Question: I have size of 4 inch and i have added 4 icons in 3 different rows of all equal size 60x60. I can have a proper view in iphone 4s,5,5s but not in iphone 6 and 6 plus. So how can i apply auto layout to it and make the icons look bigger and of same ratio in iphone 6 and 6 plus. Can this be made without any coding?
Like this

This buttons should change its size in iphone 6 and 6 plus i.e. it should get bigger and proper aligned.
Can it is possible without coding?
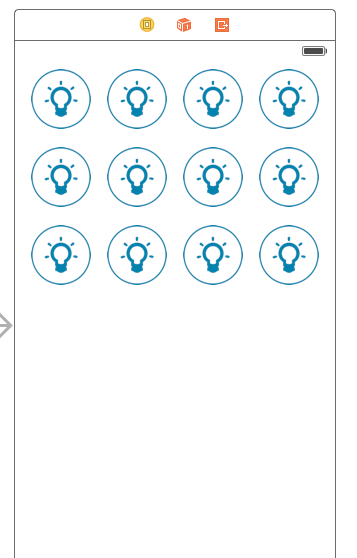
Answer: a simple example:
1. drag a button from the object library to your viewcontroller's view in storyboard
2. ctrl drag from your button to your view (drag to the left or the right) and choose center vertically in container
3. ctrl drag from your button to your view (drag to the top or the bottom) and choose center horizontally in container
4. ctrl drag FROM the button TO the button (yes, the same button) and choose aspect ratio
5. in the size inspector check the button's aspect ratio constraint to have a multiplier of 1:1
6. ctrl drag from your button to your view (drag to the left or the right) and choose equal widths
7. in the size inspector check the button's equal width constraint to have a multiplier of 1:3 (or whatever value you like - 1:3 means that that the button's width is one third of the view's width)
that should be it. good luck! :)